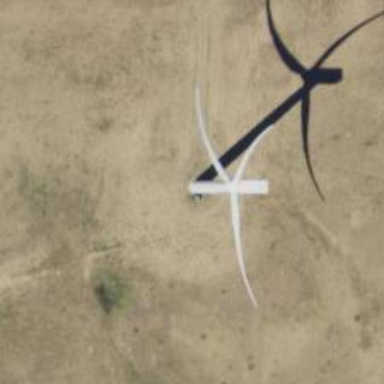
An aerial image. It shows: Wind generator using wind turbines of horizontal axis.